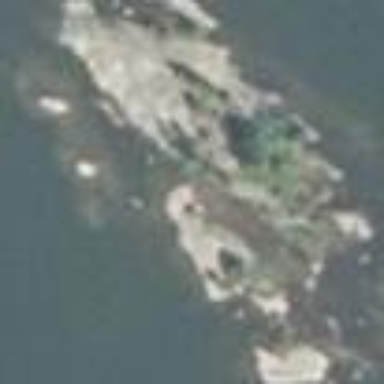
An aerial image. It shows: Islet.